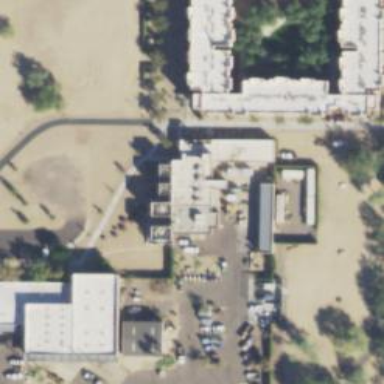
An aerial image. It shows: View of university building.